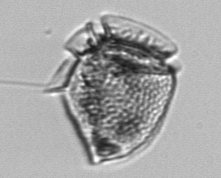
Label: Dinophysis_norvegica